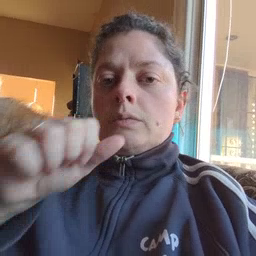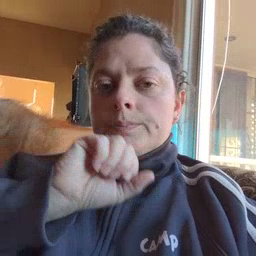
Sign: icecream